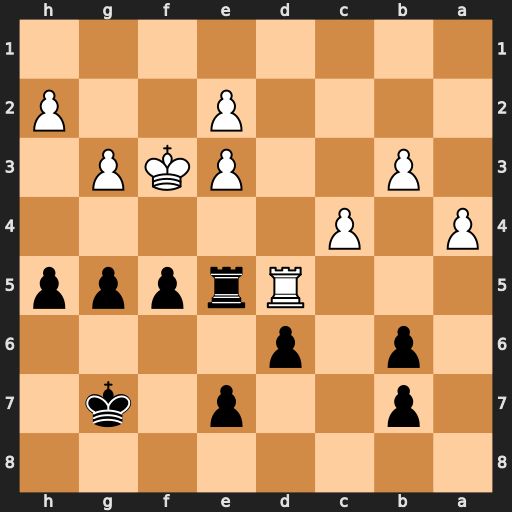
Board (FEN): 8/1p2p1k1/1p1p4/3Rrppp/P1P5/1P2PKP1/4P2P/8
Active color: b
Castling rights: -
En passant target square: -
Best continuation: g4+ Kf2 Rxd5 cxd5 Kf6